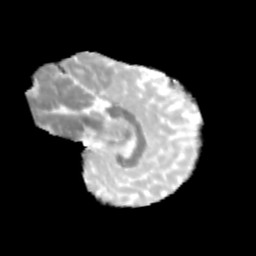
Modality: MD
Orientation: sagittal
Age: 12
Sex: male
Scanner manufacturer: siemens
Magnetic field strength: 3 T
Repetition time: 3.8 s
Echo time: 0.07 s